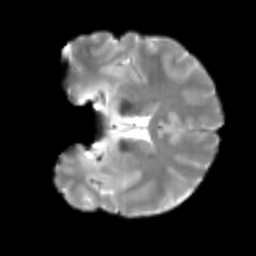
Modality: T2w
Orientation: coronal
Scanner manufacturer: siemens
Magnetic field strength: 3 T
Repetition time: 4 s
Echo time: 0.0594 s